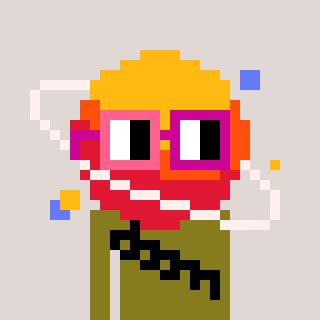
a pixel art character with square pink and red glasses, a saturn-shaped head and a gunk-colored body on a warm background